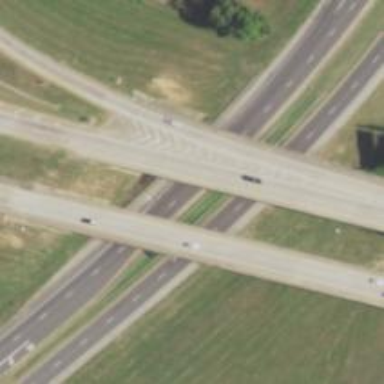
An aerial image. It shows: This image shows trunk highway that functions as expressway.